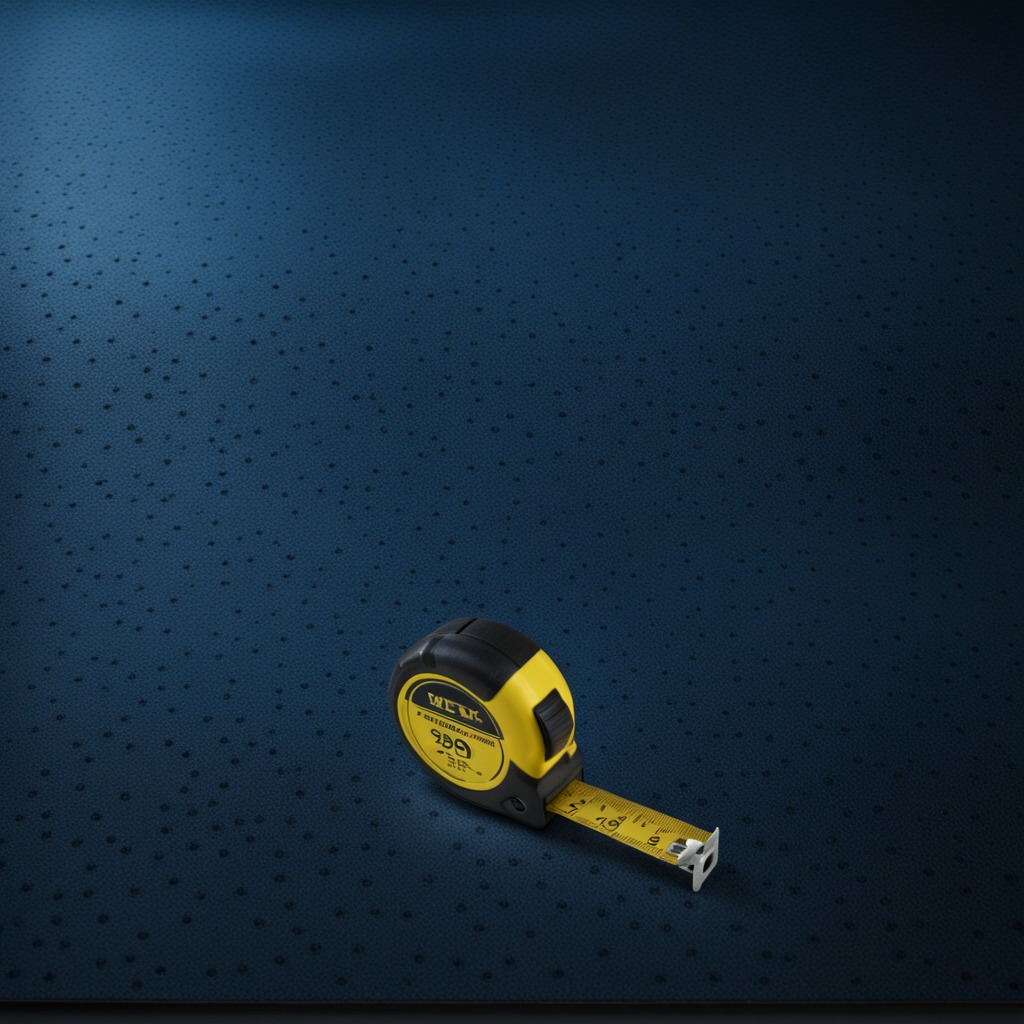
A measuring tape lying on a clean granite tabletop inside a workshop at night dim ambient light soft shadows worn but beneath the mat